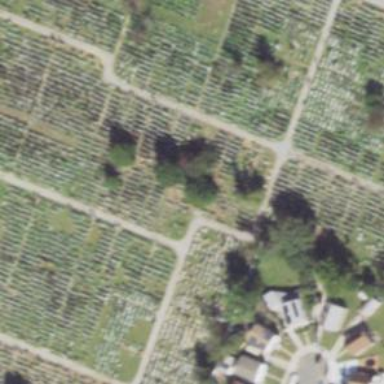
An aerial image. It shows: Sector within cemetery.